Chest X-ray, AP view. Patient: 72 years old, sex F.
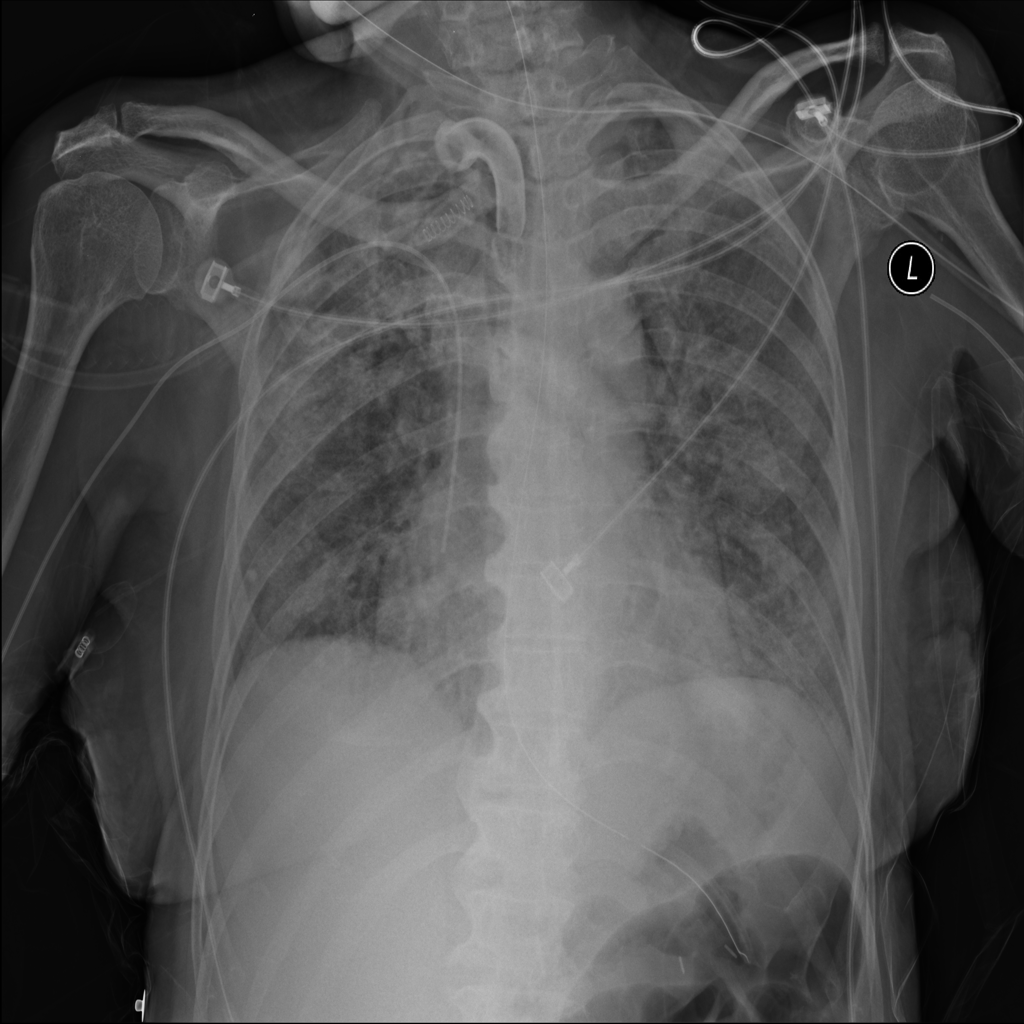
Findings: No Finding